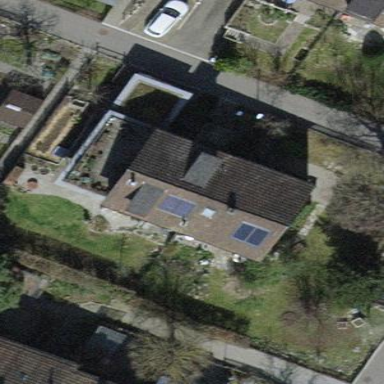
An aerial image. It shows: Building with tiled roof.